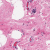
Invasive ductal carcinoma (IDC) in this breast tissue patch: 0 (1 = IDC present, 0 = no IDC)